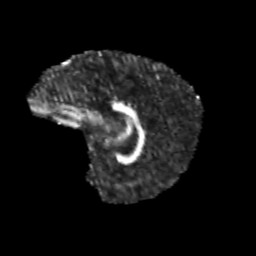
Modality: FA
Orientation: sagittal
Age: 10
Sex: female
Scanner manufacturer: siemens
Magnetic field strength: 3 T
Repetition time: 3.8 s
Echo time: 0.07 s